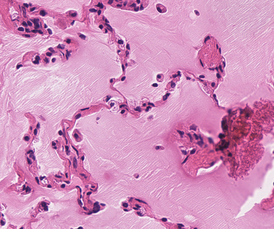
Tumor epithelial tissue: no
Tumor-associated stroma tissue: no
Normal tissue: yes